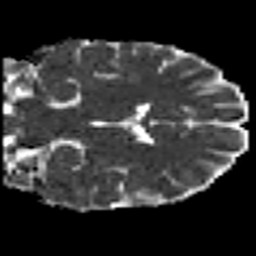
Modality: MD
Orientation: coronal
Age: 36
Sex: female
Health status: healthy
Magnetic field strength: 3 T
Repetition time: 8.4 s
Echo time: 0.0926 s